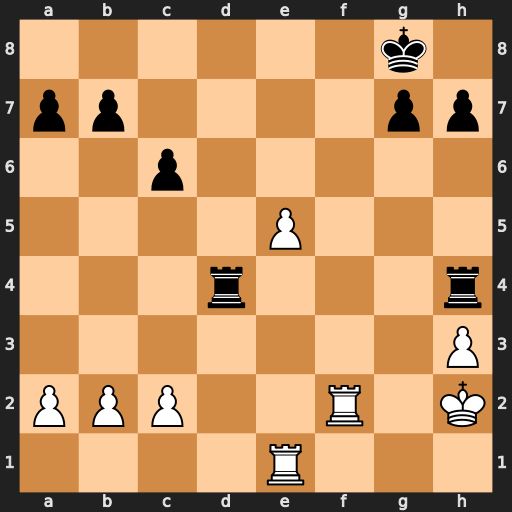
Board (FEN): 6k1/pp4pp/2p5/4P3/3r3r/7P/PPP2R1K/4R3
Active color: w
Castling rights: -
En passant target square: -
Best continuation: e6 Rde4 e7 Rxe7 Rxe7